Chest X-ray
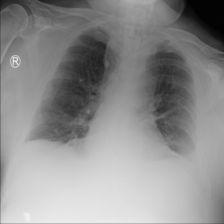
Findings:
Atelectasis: negative
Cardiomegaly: negative
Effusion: negative
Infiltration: negative
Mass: negative
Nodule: negative
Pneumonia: negative
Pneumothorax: negative
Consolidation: negative
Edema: negative
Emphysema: negative
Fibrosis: negative
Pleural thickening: negative
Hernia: negative